Question: Using Google Maps V3 API
How can I draw a rectangle (It wouldn't exactly be a google map rectangle anymore but a rectangular polygon) around a polygon. Important however is that the rectangle has be rotated around a certain given angle. I do not mean to calculate the min and max of the coord of the polygon first to draw a rectangle and rotate it afterwards;

This image may be a better description from what I am trying to accomplish.
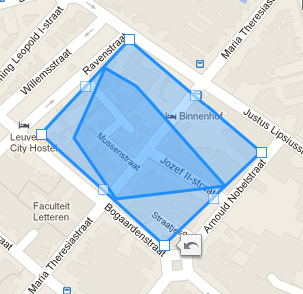
Answer: This is very similar to finding a bounding box, which is not rotated.
If your angle of rotation is alpha, then take the unit vectors along Ox and Oy and rotate them by this angle alpha to get unit vectors X and Y.
Now you are looking for the bounding box with respect to X,Y.
For each point (represented by a vector) P in your set you can get the oriented projection by taking the dot product: Px = P.X and Py = P.Y
If
'''
Mx is the max Px, mx is the min Px.
My is the max Py, my is the min Py.
'''
then this is your bounding rectangle.
I am not sure what representation of it you need, but say its vertices would be:
'''
mx * X + my * Y
mx * X + My * Y
Mx * X + my * Y
Mx * X + My * Y
'''